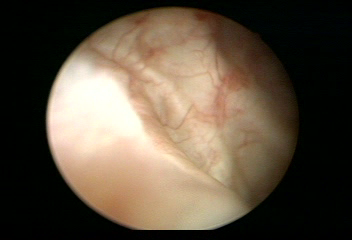
Modality: WLC
Class: Normal mucosa
Bladder cancer association: No